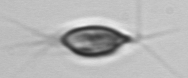
Label: Chrysochromulina